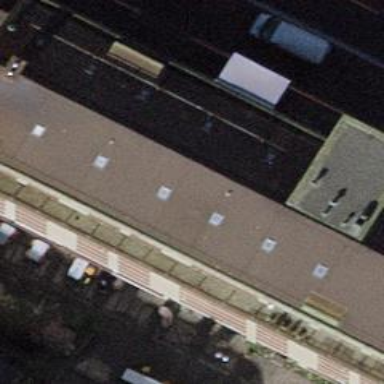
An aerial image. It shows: Nursing home.